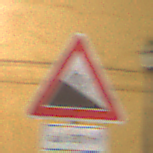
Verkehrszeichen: Gefaelle10
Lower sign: LaengeEinerStrecke5
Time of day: Night
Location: Outdoor (Urban)
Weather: PartlyCloudy
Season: NotSpecified
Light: Artificial